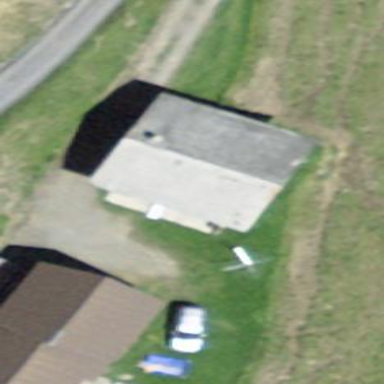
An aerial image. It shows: Farm building.